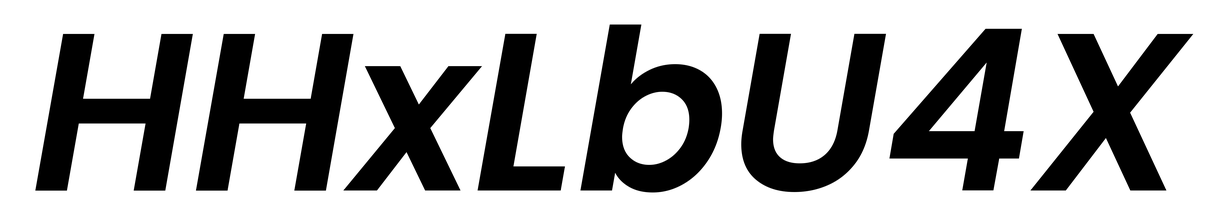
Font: Poppins-SemiBoldItalic